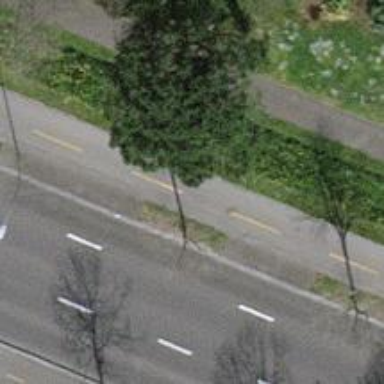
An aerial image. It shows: Avenue lined with trees.